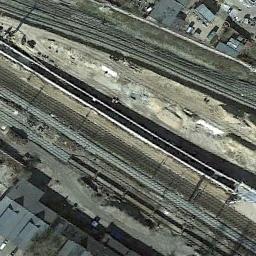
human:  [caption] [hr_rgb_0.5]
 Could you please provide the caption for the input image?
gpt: There are several buildings beside the railway .

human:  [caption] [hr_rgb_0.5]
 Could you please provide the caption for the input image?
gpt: There are two railways in the middle of the two highways .

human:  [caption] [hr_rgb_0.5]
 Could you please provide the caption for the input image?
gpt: These railways are flanked by some buildings and a train is on one railway .

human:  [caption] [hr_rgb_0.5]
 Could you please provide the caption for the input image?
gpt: The railway is on the bare land next to some houses .

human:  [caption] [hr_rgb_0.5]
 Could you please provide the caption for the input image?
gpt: There are some buildings beside the railway .